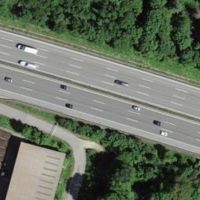
EUNIS habitat code: 57
Species observed at this site:
Milvus milvus